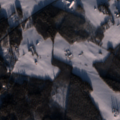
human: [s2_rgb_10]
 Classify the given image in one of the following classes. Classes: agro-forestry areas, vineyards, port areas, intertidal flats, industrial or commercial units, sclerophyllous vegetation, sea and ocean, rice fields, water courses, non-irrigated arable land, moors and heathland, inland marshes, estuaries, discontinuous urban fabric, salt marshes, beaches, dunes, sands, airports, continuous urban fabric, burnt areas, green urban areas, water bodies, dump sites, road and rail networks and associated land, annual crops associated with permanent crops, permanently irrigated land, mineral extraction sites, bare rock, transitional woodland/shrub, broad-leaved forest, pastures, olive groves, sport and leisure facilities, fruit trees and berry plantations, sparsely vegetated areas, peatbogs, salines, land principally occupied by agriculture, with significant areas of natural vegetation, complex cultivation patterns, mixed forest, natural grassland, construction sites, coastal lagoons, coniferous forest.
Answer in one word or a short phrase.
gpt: land principally occupied by agriculture, with significant areas of natural vegetation, mixed forest